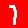
Digit: 7